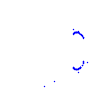
Particle: proton